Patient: sex F, age 35
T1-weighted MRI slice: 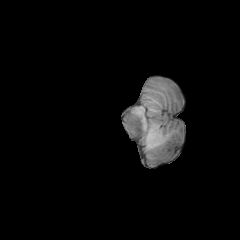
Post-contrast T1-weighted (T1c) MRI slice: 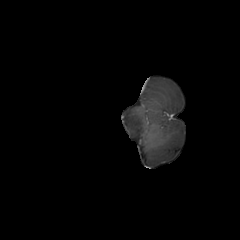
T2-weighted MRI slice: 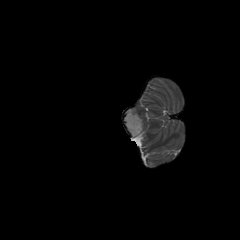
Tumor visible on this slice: yes
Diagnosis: Astrocytoma, IDH-mutant
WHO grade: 3